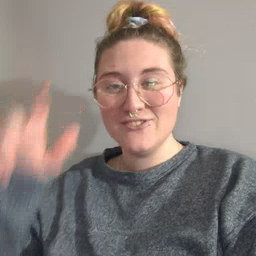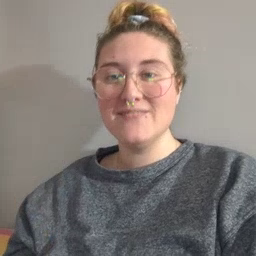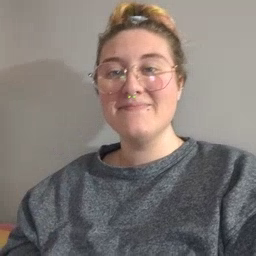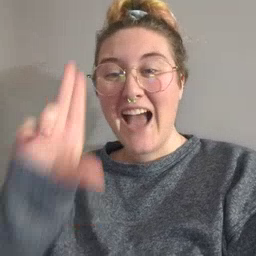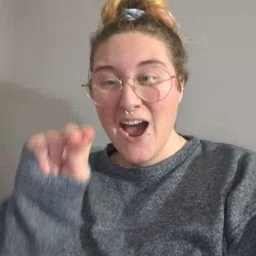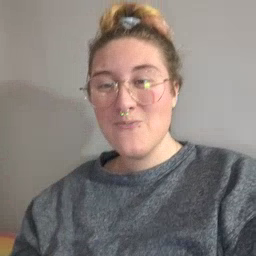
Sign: no